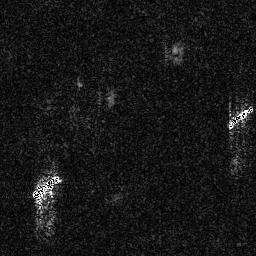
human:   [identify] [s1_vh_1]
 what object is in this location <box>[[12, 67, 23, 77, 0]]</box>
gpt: <ref>1 medium ship at the bottom left</ref>